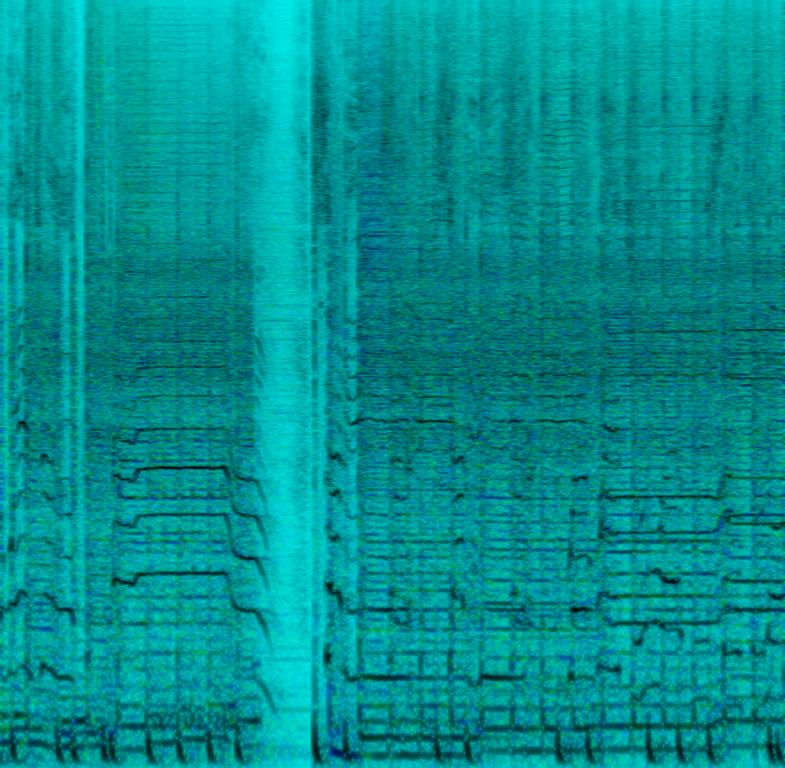
This is a Japanese pop-punk music piece. There is a teen female vocalist singing merrily and melodically in the English language. There is a distorted electric guitar playing the main tune with a bass guitar. The rhythmic background consists of a fast-paced punk beat being played on the acoustic drums. The atmosphere is uplifting. This piece could be used in the soundtrack of a teenage/young adult feelgood movie/TV show. It could also take place in the soundtrack of an animation movie or an anime.